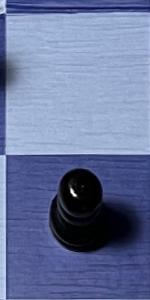
Label: Pawn_Black